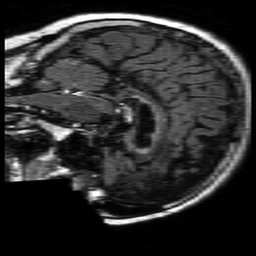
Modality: FLAIR
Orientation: sagittal
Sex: female
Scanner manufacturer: philips
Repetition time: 11 s
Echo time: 0.125 s